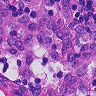
Metastatic tissue present: no